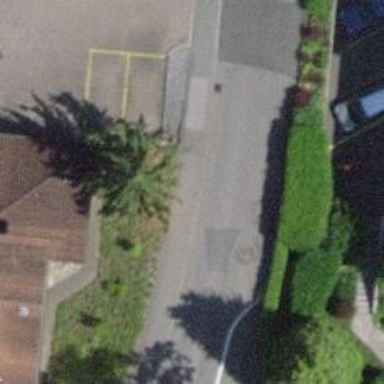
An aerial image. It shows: Sidewalk.